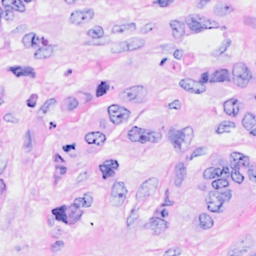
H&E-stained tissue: Breast